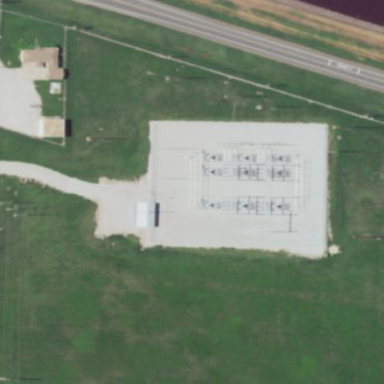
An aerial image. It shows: There is distribution substation enclosed by fence.